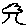
Label: tree